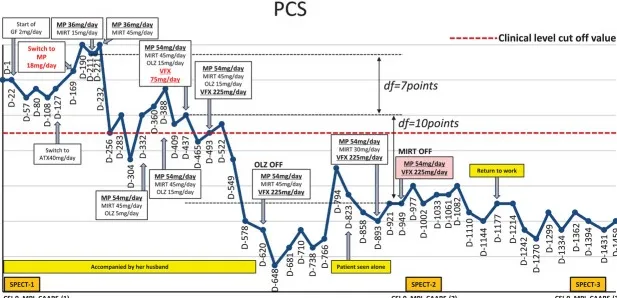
Course of treatment and subjective parameters. Additional MP and VFX interventions that may have contributed to the improvement in the patient's nociplastic pain status are highlighted in red underlined font. Subsequent changes in MP and VFX doses are shown in black bold underlined font. (D) PCS score. ATX, atomoxetine; CAARS, Conners' adult ADHD rating scale; CSI-9, central sensitization inventory-9;. Day, df, difference, EQ-5D, EuroQoL-5 dimension, GF, guanfacine. /. Hospital anxiety and depression scale-anxiety/depression; MIRT, mirtazapine; MP, methylphenidate; MPI, multidimensional pain inventory; NRS, numerical rating scale; OLZ, olanzapine; PCS, pain catastrophizing Scale; SPECT, single-photon emission computed tomography; VFX, venlafaxine.
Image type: chart (chart)